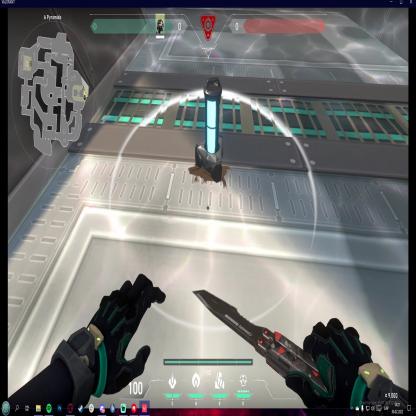
Label: planted spike